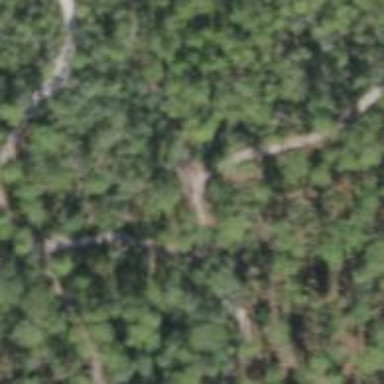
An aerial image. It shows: Forest serving as utility area.